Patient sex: M
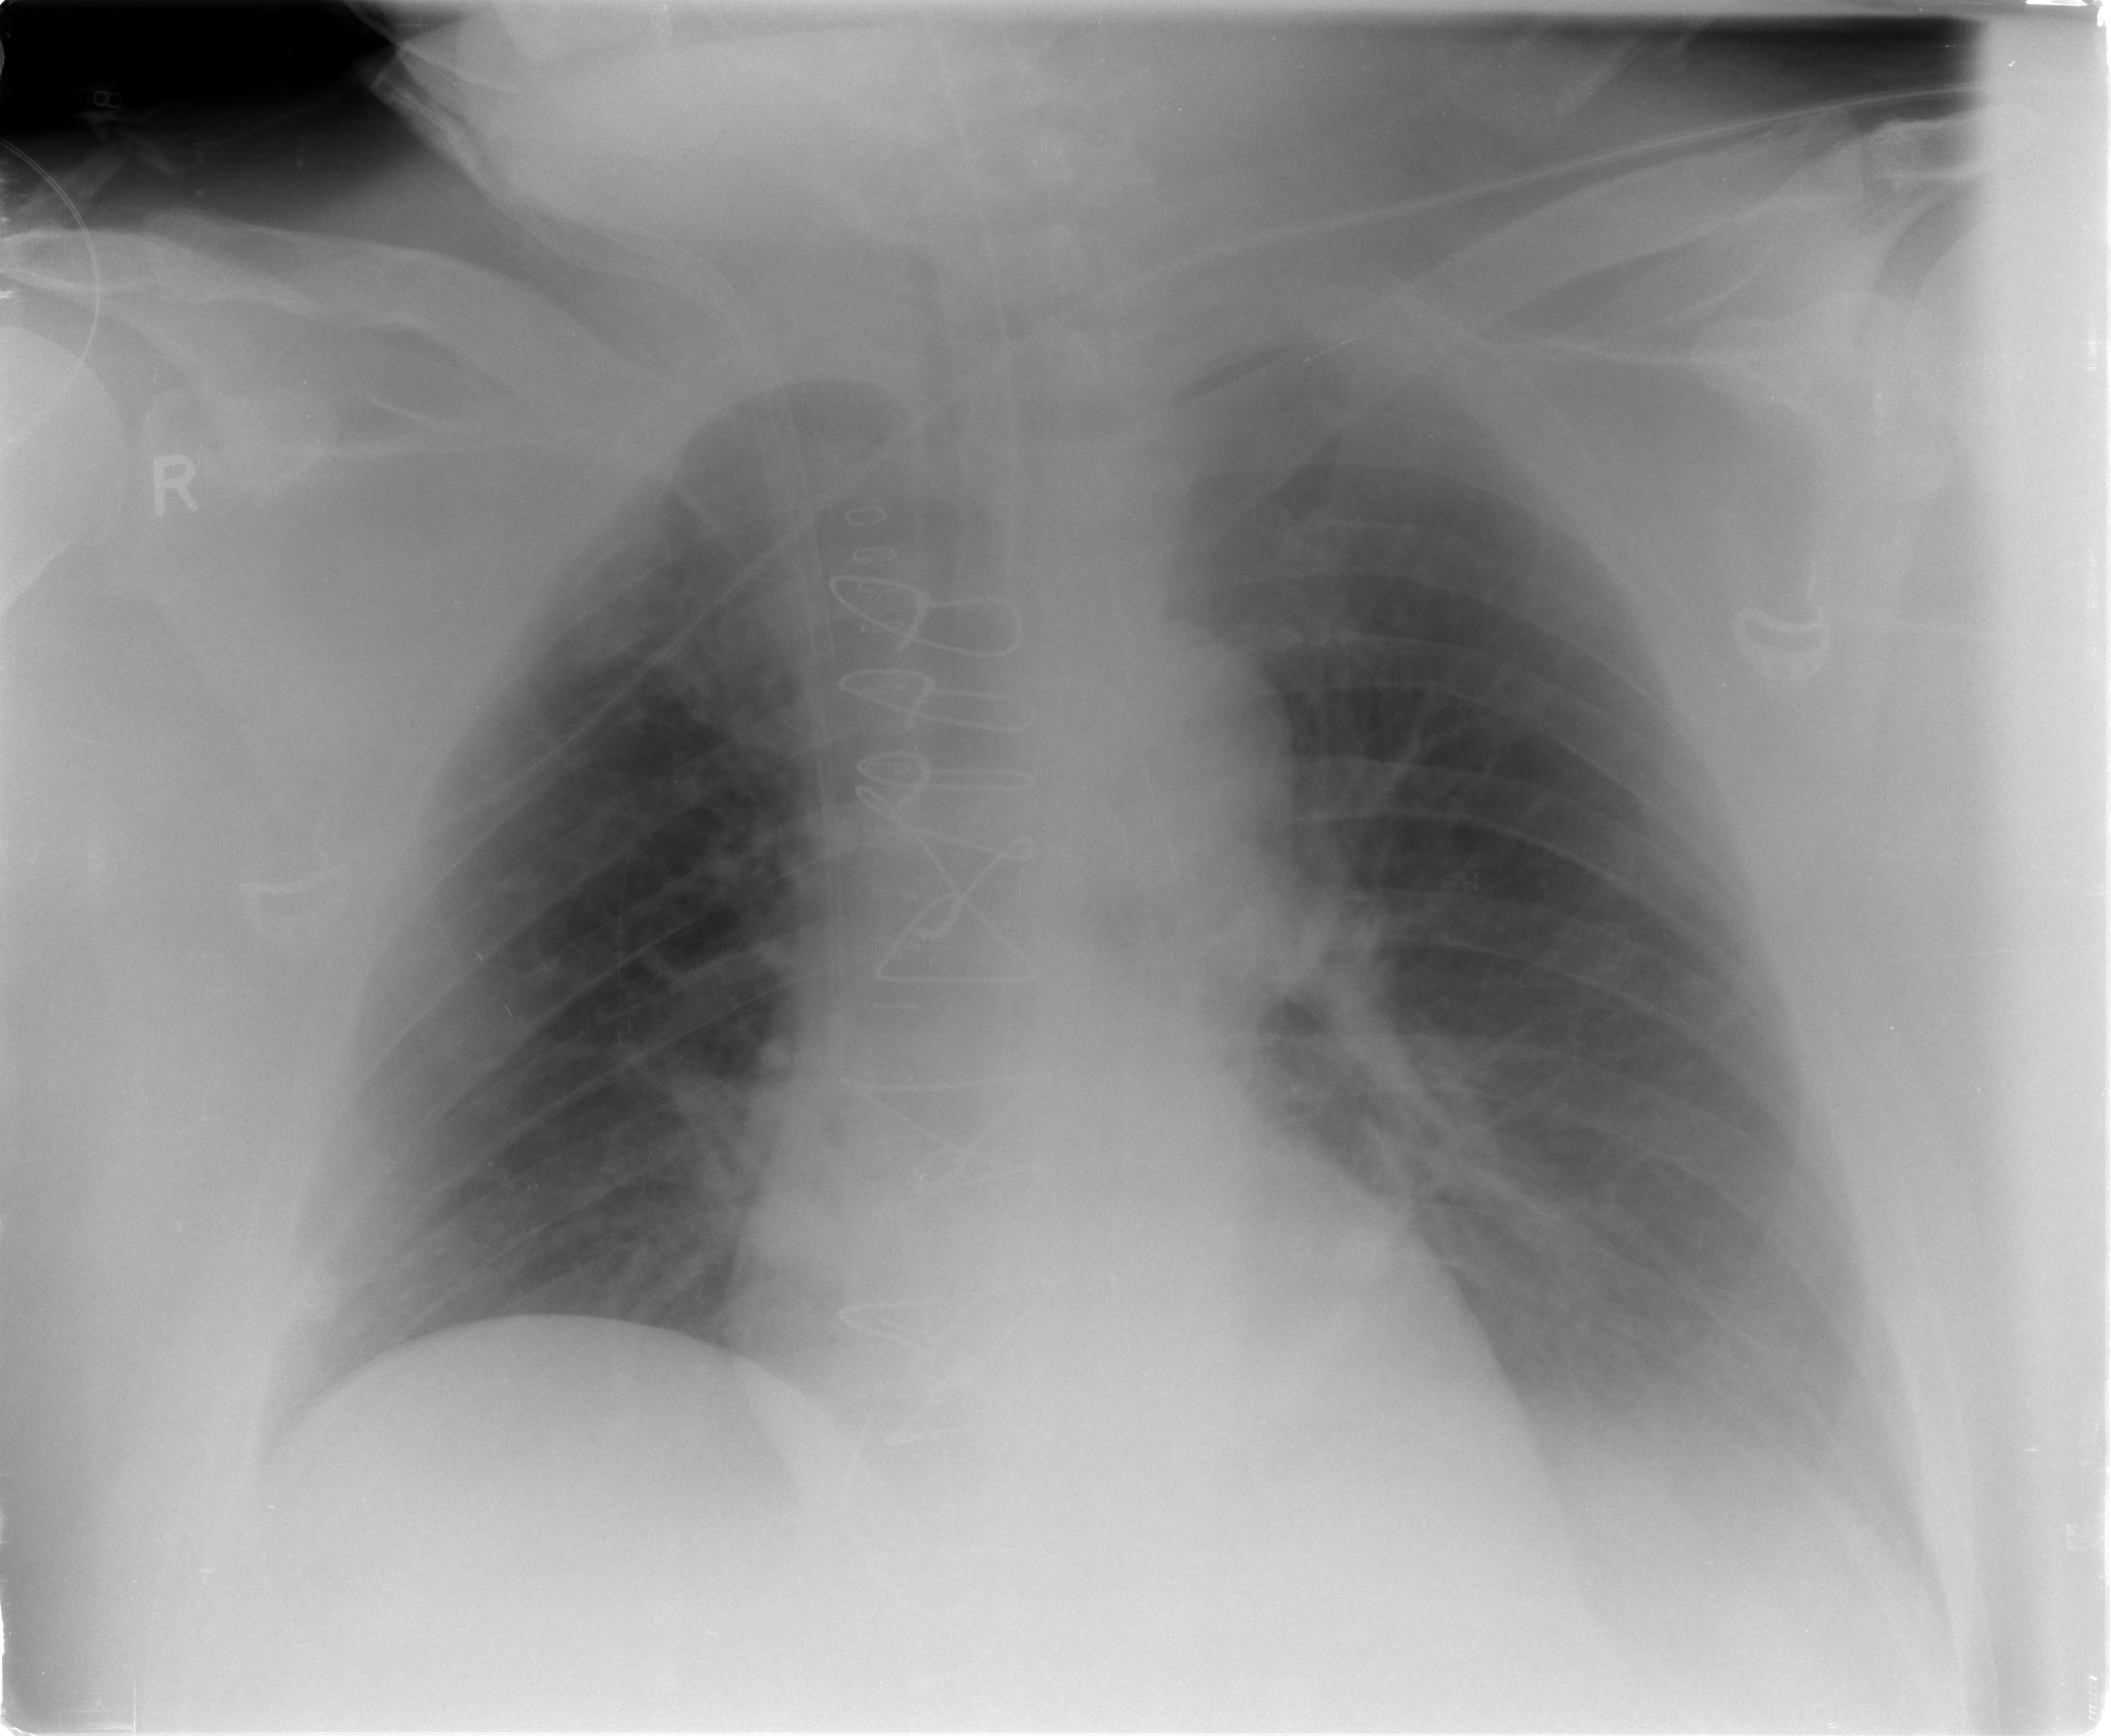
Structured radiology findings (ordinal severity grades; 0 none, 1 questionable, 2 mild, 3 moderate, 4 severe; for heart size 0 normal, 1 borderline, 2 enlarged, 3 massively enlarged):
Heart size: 0
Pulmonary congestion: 0
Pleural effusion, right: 0
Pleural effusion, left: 1
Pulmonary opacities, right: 0
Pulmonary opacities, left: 0
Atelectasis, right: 0
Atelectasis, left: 0